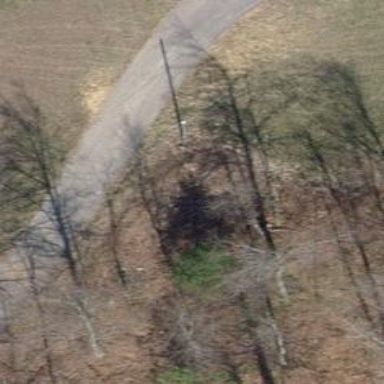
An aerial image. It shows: Minor power line.